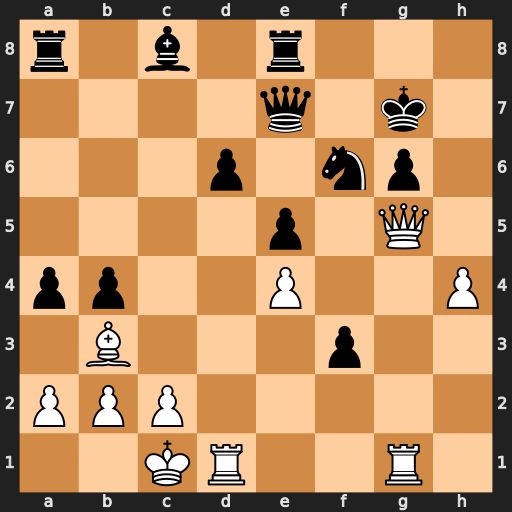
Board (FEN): r1b1r3/4q1k1/3p1np1/4p1Q1/pp2P2P/1B3p2/PPP5/2KR2R1
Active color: w
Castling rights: -
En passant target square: -
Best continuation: Qxg6+ Kh8 Bf7